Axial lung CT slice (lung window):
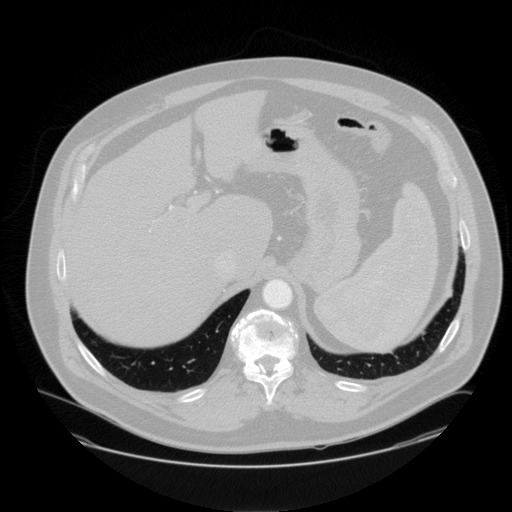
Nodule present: no